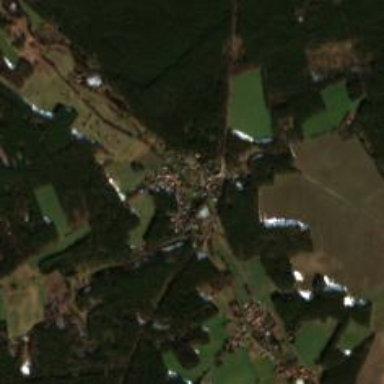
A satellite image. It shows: Village.